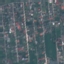
Land use / land cover: Residential